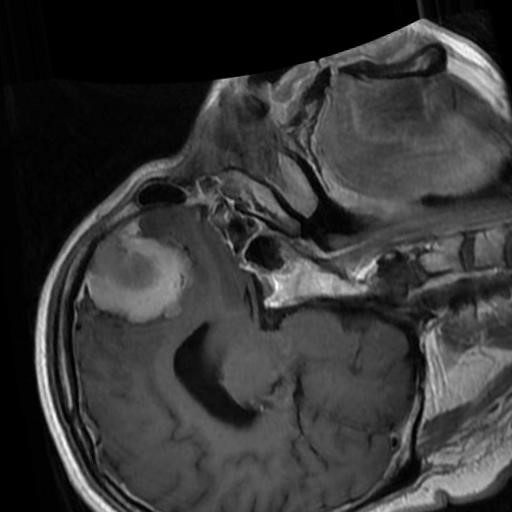
Label: brain_menin